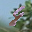
Label: 8